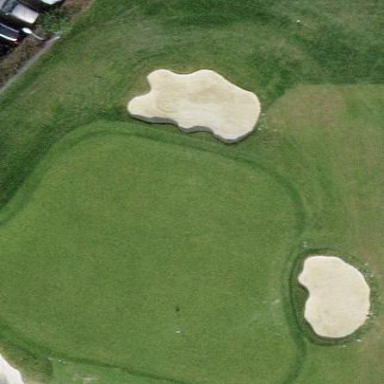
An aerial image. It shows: Green golf area with grass land use.